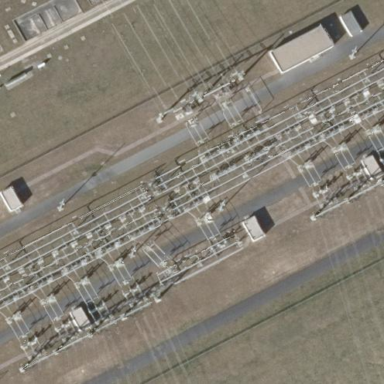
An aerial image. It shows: Outdoor power substation at the transmission level.